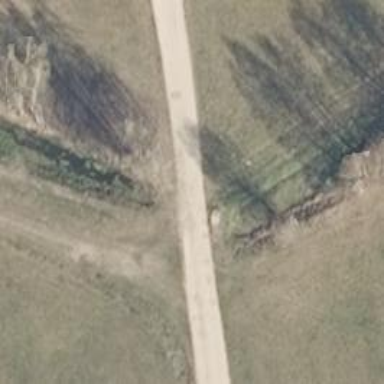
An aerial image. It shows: Culvert tunnel.